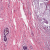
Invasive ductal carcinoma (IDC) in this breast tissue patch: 1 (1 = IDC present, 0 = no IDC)